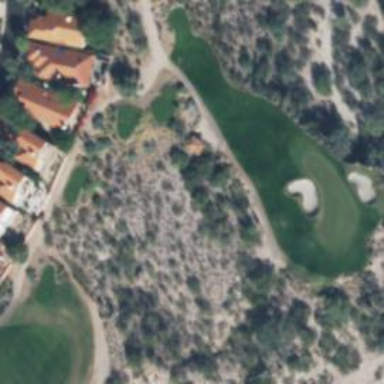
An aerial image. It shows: Path for golf carts.